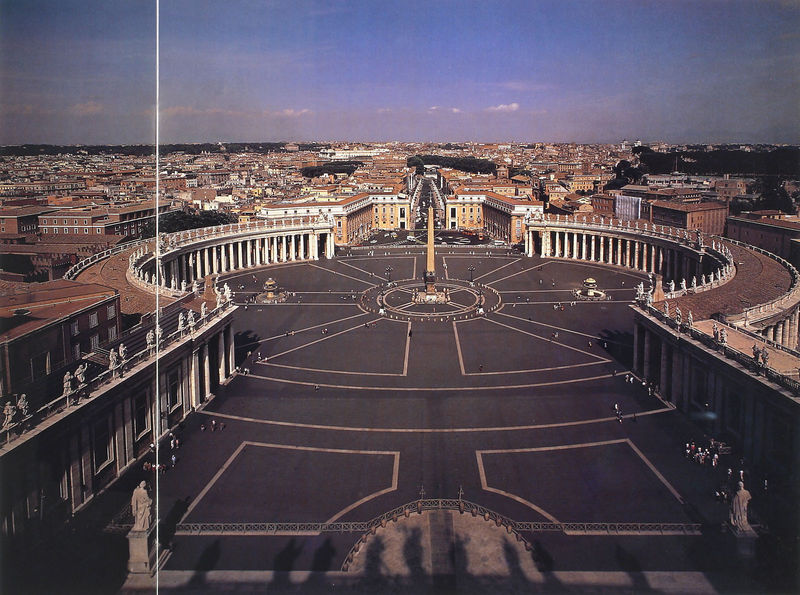
Titel: Petersplatz in Rom
Künstler: Giovanni Lorenzo Bernini
Standort: Rom, S. Pietro (EU - I - Latium)
Schlagwörter: blau, himmel, schatten, stadt, schwarz, strasse, säule, säulen, wolke, personen, statue, platz, vogelperspektive, aufsicht, foto, rom, obelisk, vatikan, petersplatz, markus, teer, tom, sonnenuhr, basilisk, memorial, schweizer garde, olympus